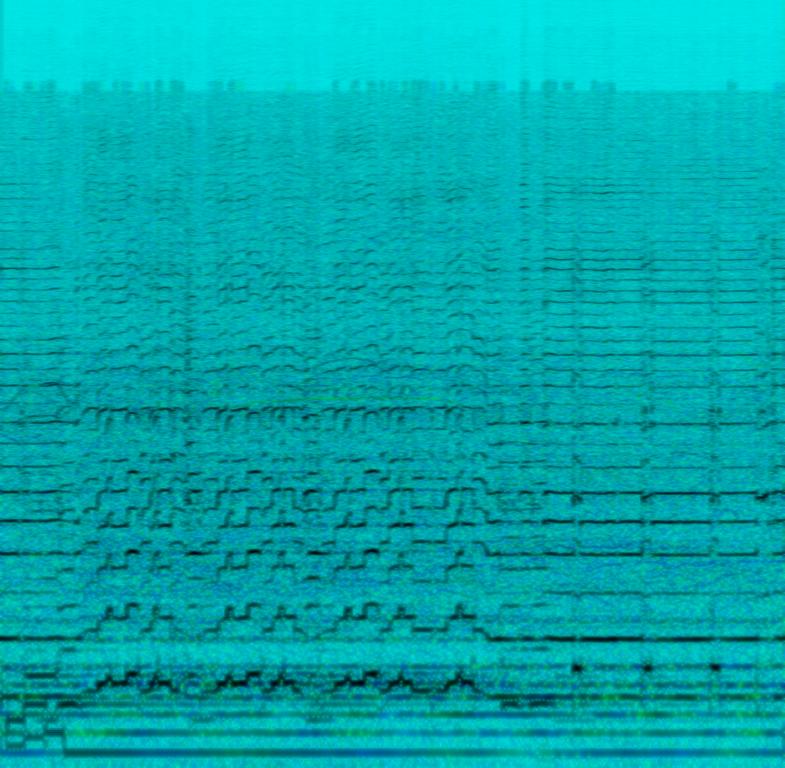
This is a melancholic Moroccan music piece. The male vocalist is singing in an agitated, crying-like manner. The only accompaniment being the violin creates a dense atmosphere loaded with emotion. This piece could be used in the soundtrack of a movie or a TV show involving a tragedy which is taking place in North Africa.